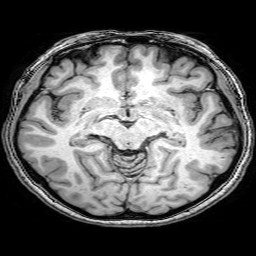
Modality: T1w
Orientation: coronal
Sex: female
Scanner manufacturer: philips
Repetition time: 0.008194 s
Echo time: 0.00378 s